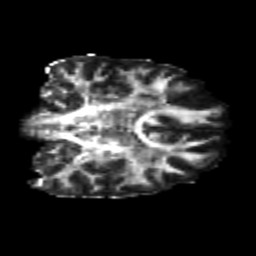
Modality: FA
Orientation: coronal
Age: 22
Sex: female
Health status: healthy
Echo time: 0.074 s